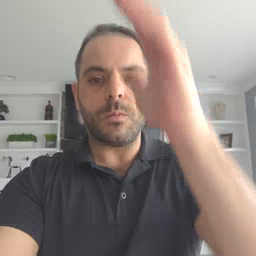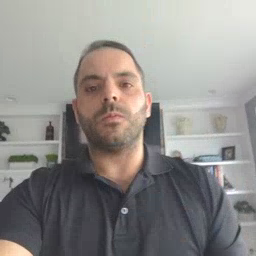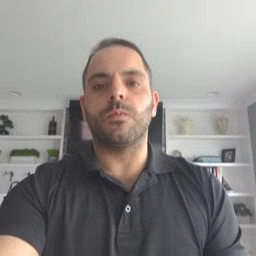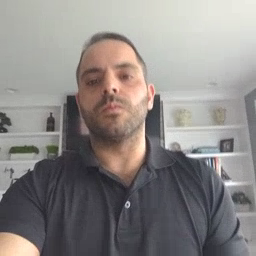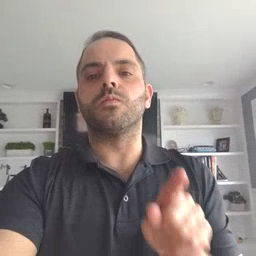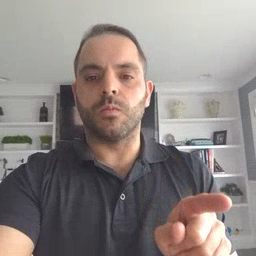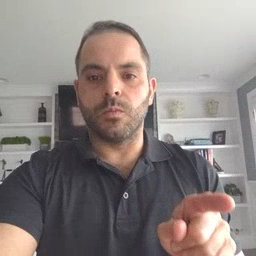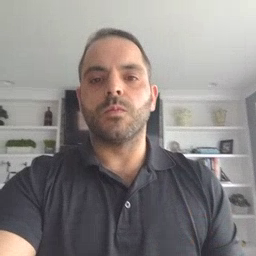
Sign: hesheit